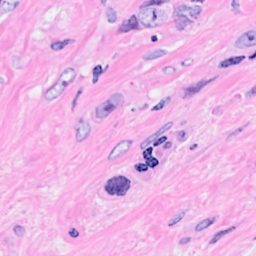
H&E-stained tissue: Breast